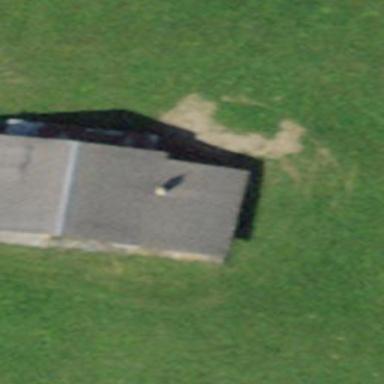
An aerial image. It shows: Barn.